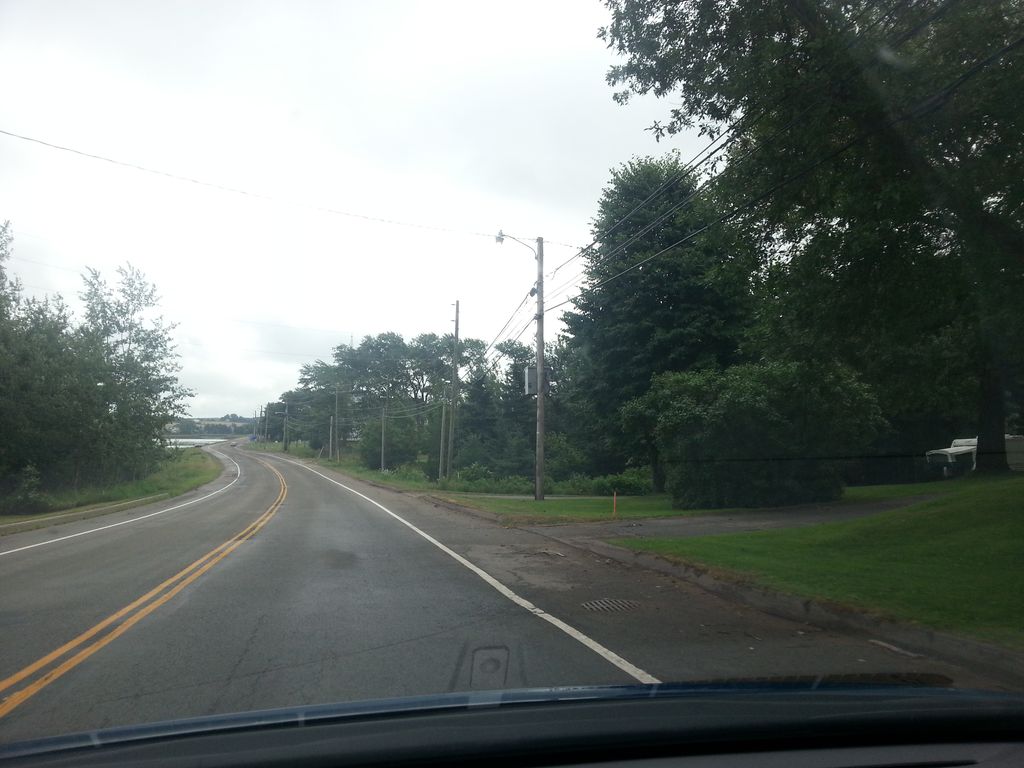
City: charlottetown